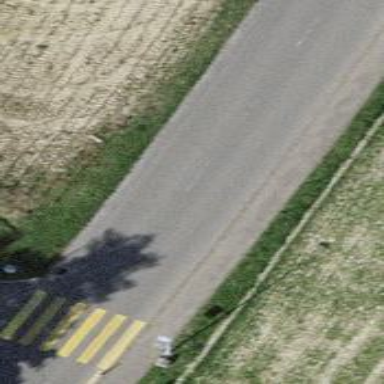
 featuring raised kerb on the left side. The sidewalk on the left also has asphalt surface."